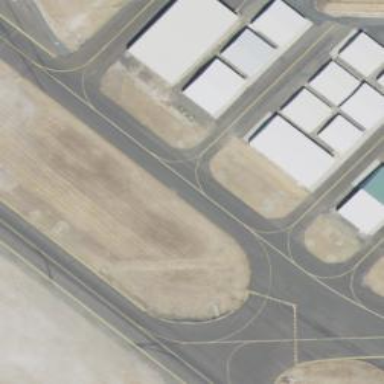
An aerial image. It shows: Asphalt taxiway at the airport.